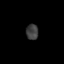
Tissue: skin
Cell type: Epithelial cells
Senescence score: 0.235
Nuclear area (px): 187
Mean DAPI intensity: 61.727